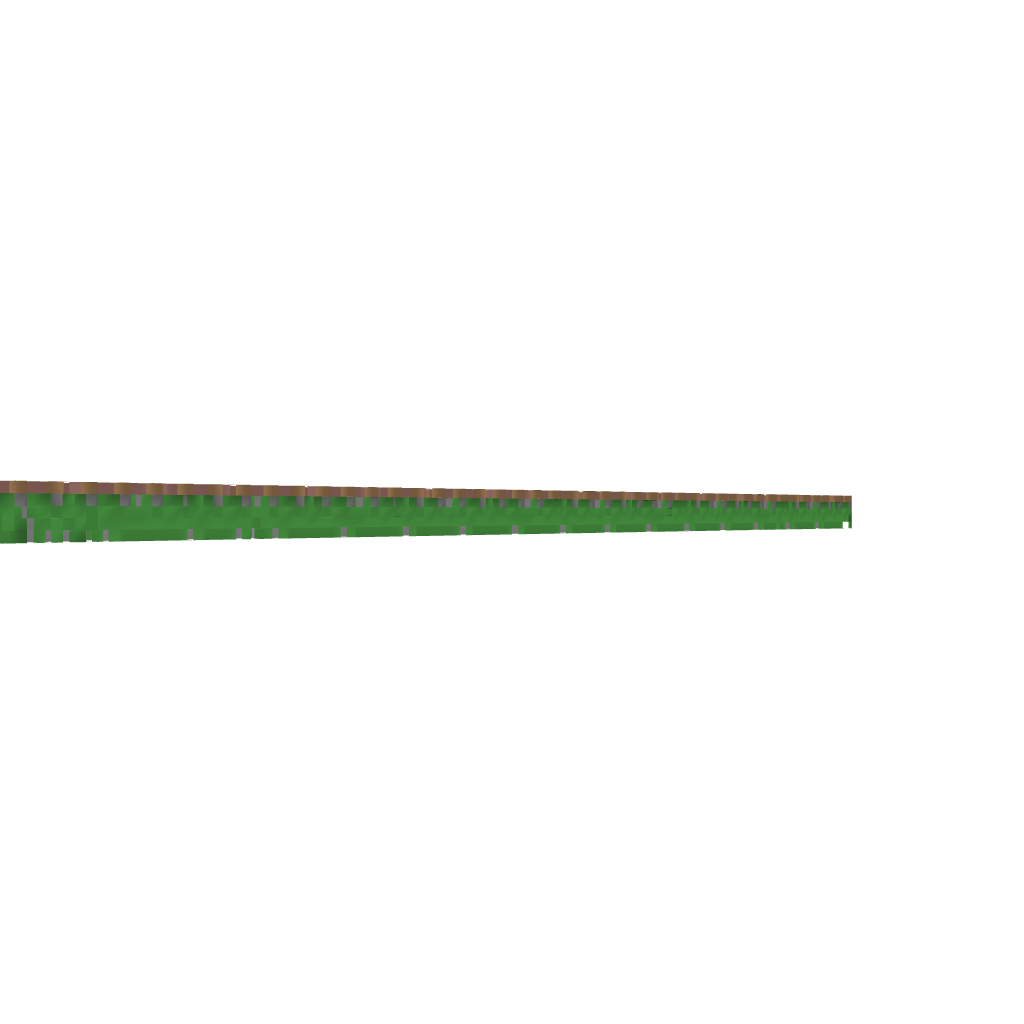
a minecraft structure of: Ancient Walkway(straight With Sewer) bad low quality